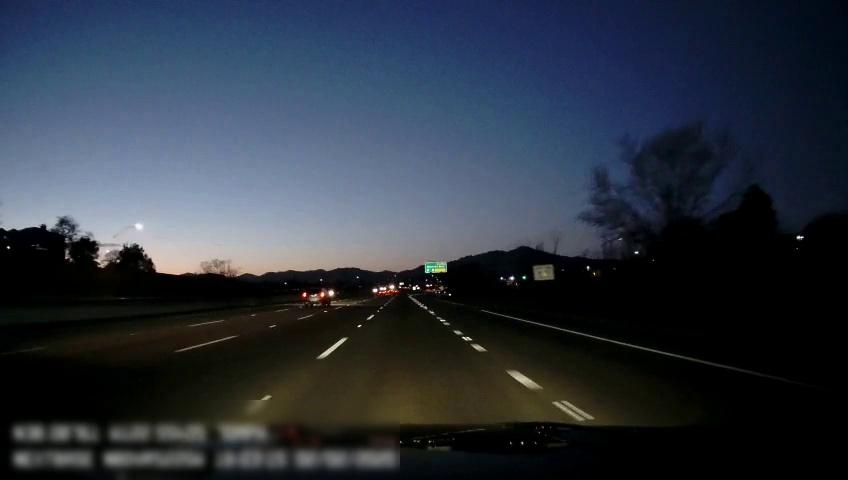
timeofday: Dusk/Dawn/Twilight
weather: Other
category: Drivable Space
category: Vehicles | SUV
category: Lanes | Alternate Lane
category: Lanes | Alternate Lane
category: Lanes | Alternate Lane
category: Lanes | Alternate Lane
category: Lanes | Alternate Lane
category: Lanes | Alternate Lane
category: Lanes | Alternate Lane
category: Traffic | Signs
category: Traffic | Signs